Question: I have the following data (in a bigger extent):
How will I be able to filter my data based on a range of latitude, longitude simultaneusly say for lati >= 52.46 and <= 52.50 and for longitude >= -1.87 and <= -1.92

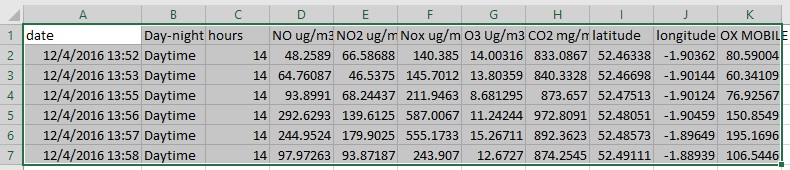
Answer: The following code should work.
If you get the error 'object of type 'closure' is not subsettable' that's because you need to rename your latitude column.
'''
#create a reproducible data.frame
df = read.table(text ='ID Lat Long
1 124 76
2 234 53
3 229 11
4 268 22
5 150 44
6 190 34
7 211 87
8 152 21
9 300 98
10 186 19', header = TRUE)
#subset the data.frame
df_sub = subset(df, Lat >= 150 & Lat <= 299 & Long >= 22 & Long <= 97)
#output
> df_sub
ID Lat Long
2 2 234 53
4 4 268 22
5 5 150 44
6 6 190 34
7 7 211 87
'''